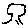
Label: tree